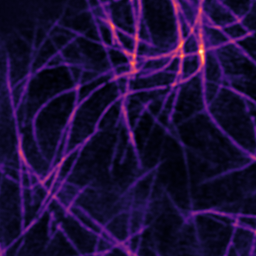
Label: Super-resolution Microtubules image